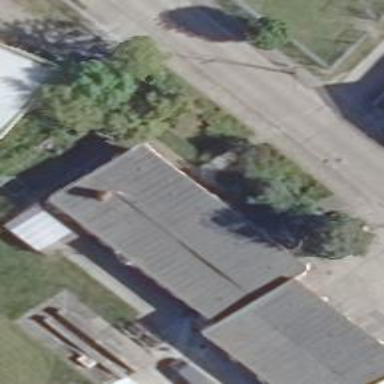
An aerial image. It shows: Fire station building.